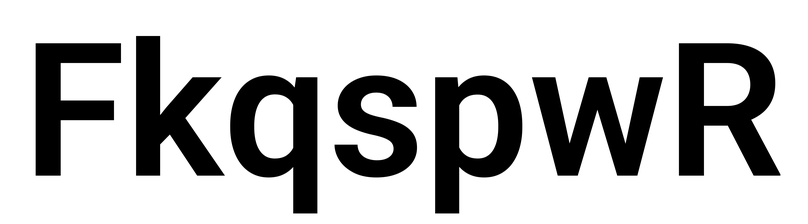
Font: Roboto_SemiBold